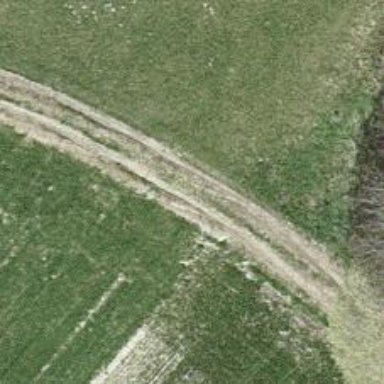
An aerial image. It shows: Track with grade 4 track type.